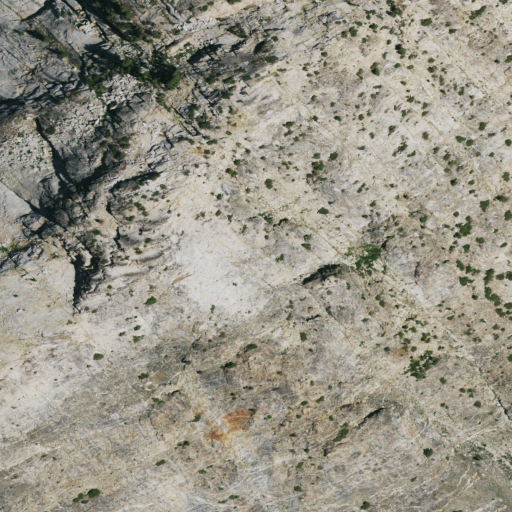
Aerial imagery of mountain in California named Sachse Monument containing shrub, grassland, and barren land